Question: I've created a SAPUI5 application with a List and want to color the CustomListItems with css.
My style gets always overridden by sap-style. I don't know how to order this...
I've also tried to implement style direct in element...
Can someone please help me?
'''
.itemOpen{
background-color: #FA5858
}
'''
'''
<Page title="Simple Kanban Board">
<content>
<HBox width="100%">
<List id="lstOpenItems" items = "{kanban>/OPEN}" width="100%" class="sapUiResponsiveMargin">
<headerToolbar>
<Toolbar>
<Title text="offene Aufgaben" level="H2" />
</Toolbar>
</headerToolbar>
<items >
<CustomListItem class="itemOpen" style="background-color:#FA5858">
<VBox class="sapUiSmallMargin sapUiSmallMarginTopBottom">
<Title titleStyle="H3" text="{kanban>NAME}" />
<Text text="Description1" />
</VBox>
<!-- <VBox class="sapUiSmallMargin">
<Text text="Description2" />
<CheckBox selected="{NotApplicable}" select="onNACheckBoxSelect" />
<RatingIndicator value="{RatingValue}" maxValue="{MaxValue}" change="onRatingChanged" />
<Text text="{ path: 'RatingValue', formatter: '.formatter.ratingText' }" />
</VBox> -->
</CustomListItem>
</items>
</List>
</HBox>
</content>
</Page>
'''

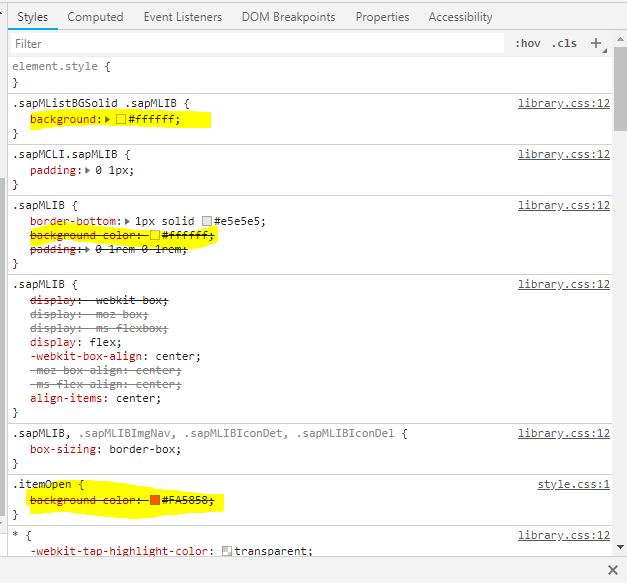
Answer: please add '!important' in your 'style.css' to the respective style attribute:
'''
.itemOpen {
background-color: #FA5858 !important;
}
'''
the '!important' attribute gives first priority to the rule of the respective element. it says that this is the rule that needs to be applied to the respective element. a rule with the '!important' attribute is going to overwrite other more specific css rules.